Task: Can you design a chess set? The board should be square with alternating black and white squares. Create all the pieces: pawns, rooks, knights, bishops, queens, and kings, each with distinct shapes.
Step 3226:
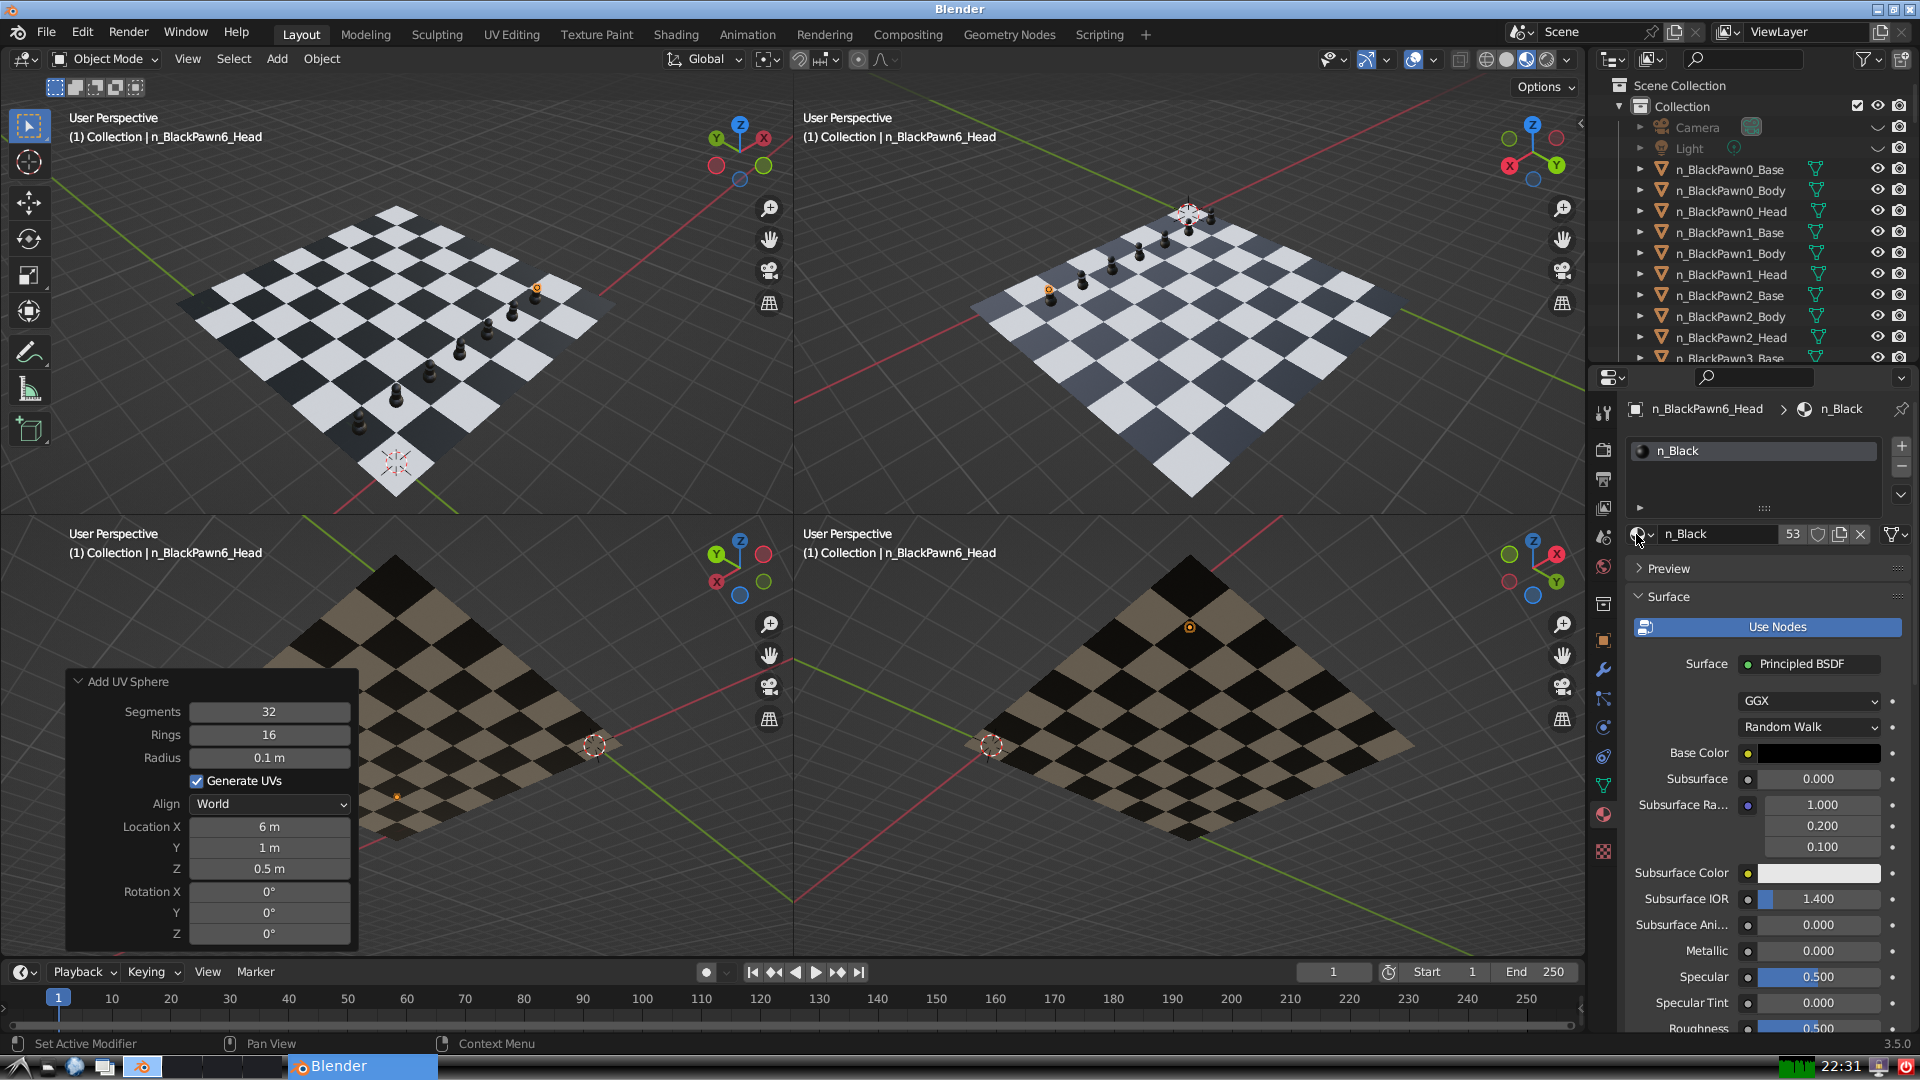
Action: {"mouse_move": [278, 58]}